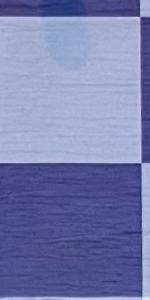
Label: Empty